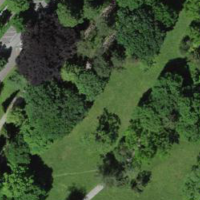
EUNIS habitat code: 53
Species observed at this site:
Stenodema laevigata
Vicia sepium
Corvus corone
Galium album
Fagus sylvatica
Lophophanes cristatus
Troglodytes troglodytes
Chloris chloris
Ilex aquifolium
Fringilla coelebs
Regulus ignicapilla
Columba palumbus
Turdus merula
Cardamine pratensis
Parus major
Erithacus rubecula
Pica pica
Anemone ranunculoides
Sitta europaea
Garrulus glandarius
Polyommatus icarus